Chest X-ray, AP view. Patient: 64 years old, sex M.
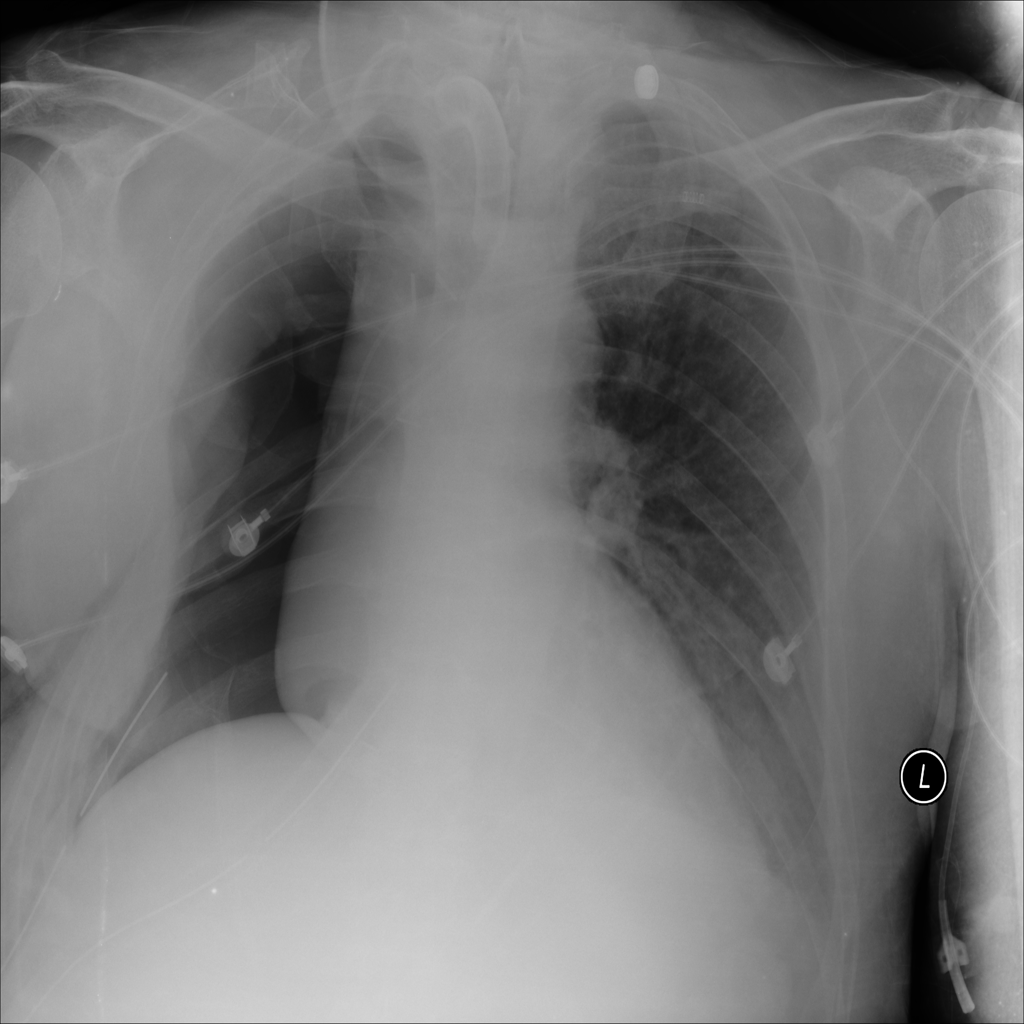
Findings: Nodule